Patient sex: F
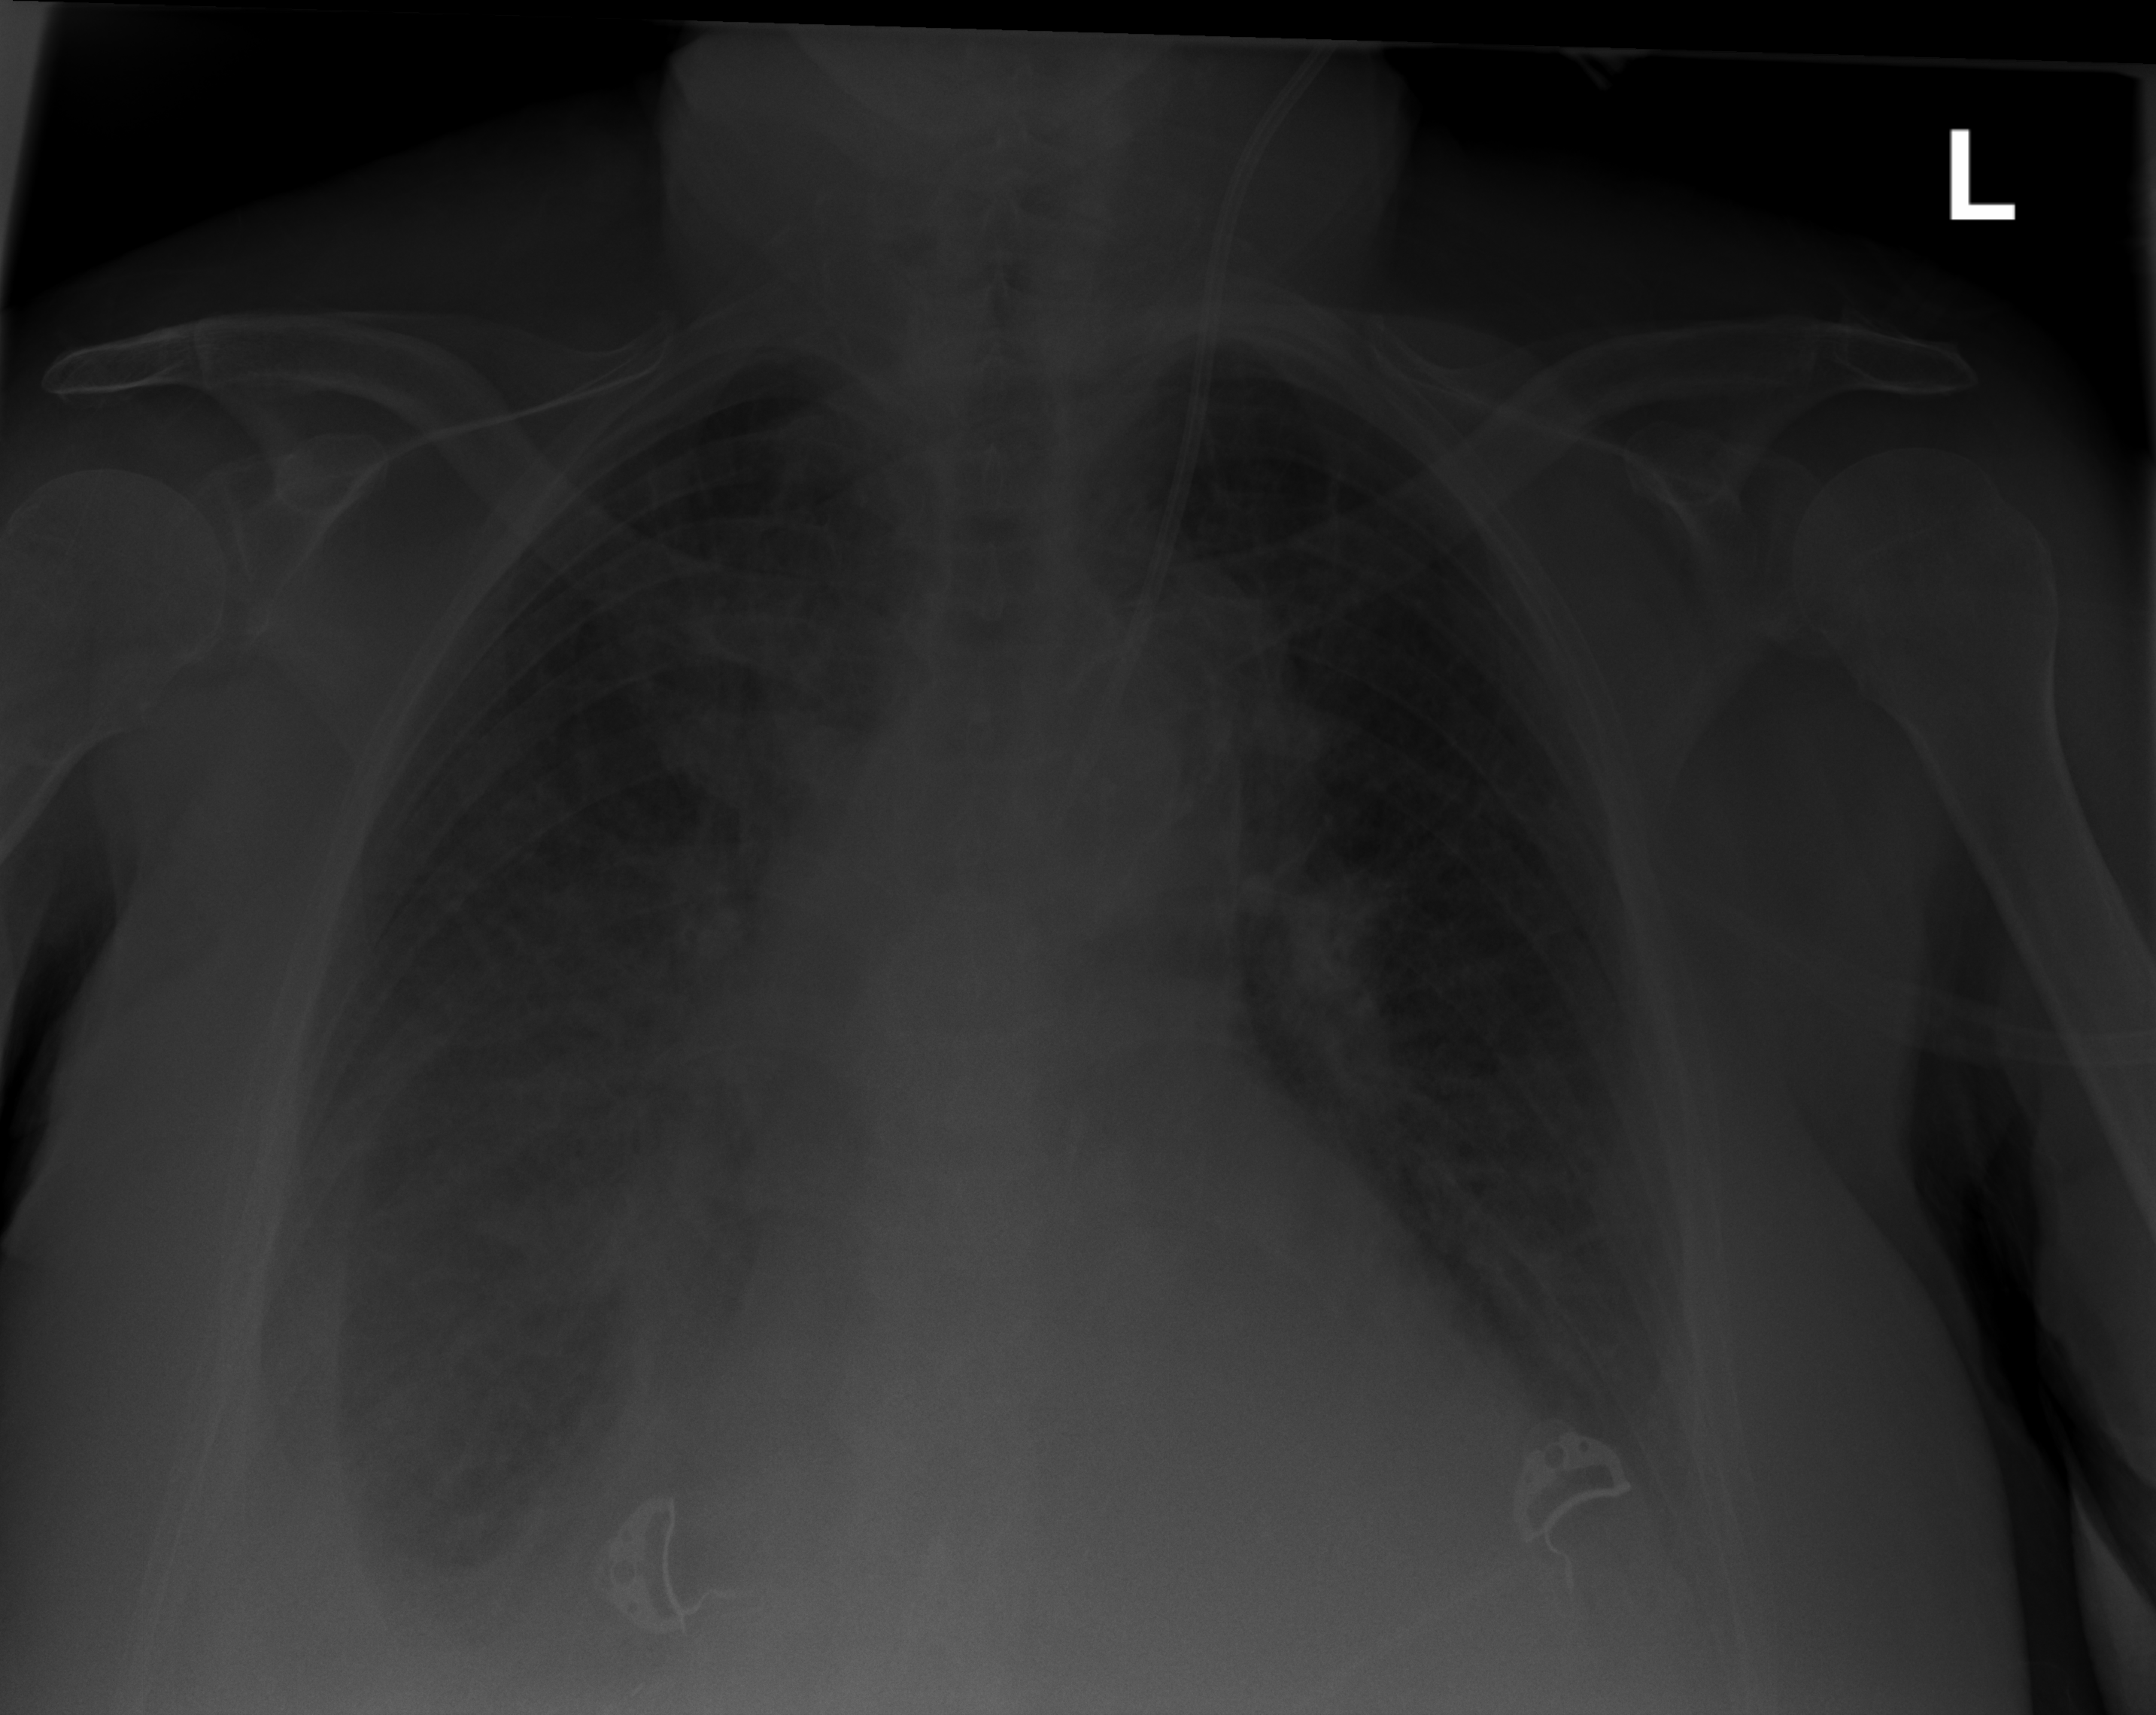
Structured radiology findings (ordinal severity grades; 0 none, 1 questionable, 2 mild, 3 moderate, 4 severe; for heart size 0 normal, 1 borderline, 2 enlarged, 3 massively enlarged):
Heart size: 2
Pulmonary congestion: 3
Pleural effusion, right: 3
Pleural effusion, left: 2
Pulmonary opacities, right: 3
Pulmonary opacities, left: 2
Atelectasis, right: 2
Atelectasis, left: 2